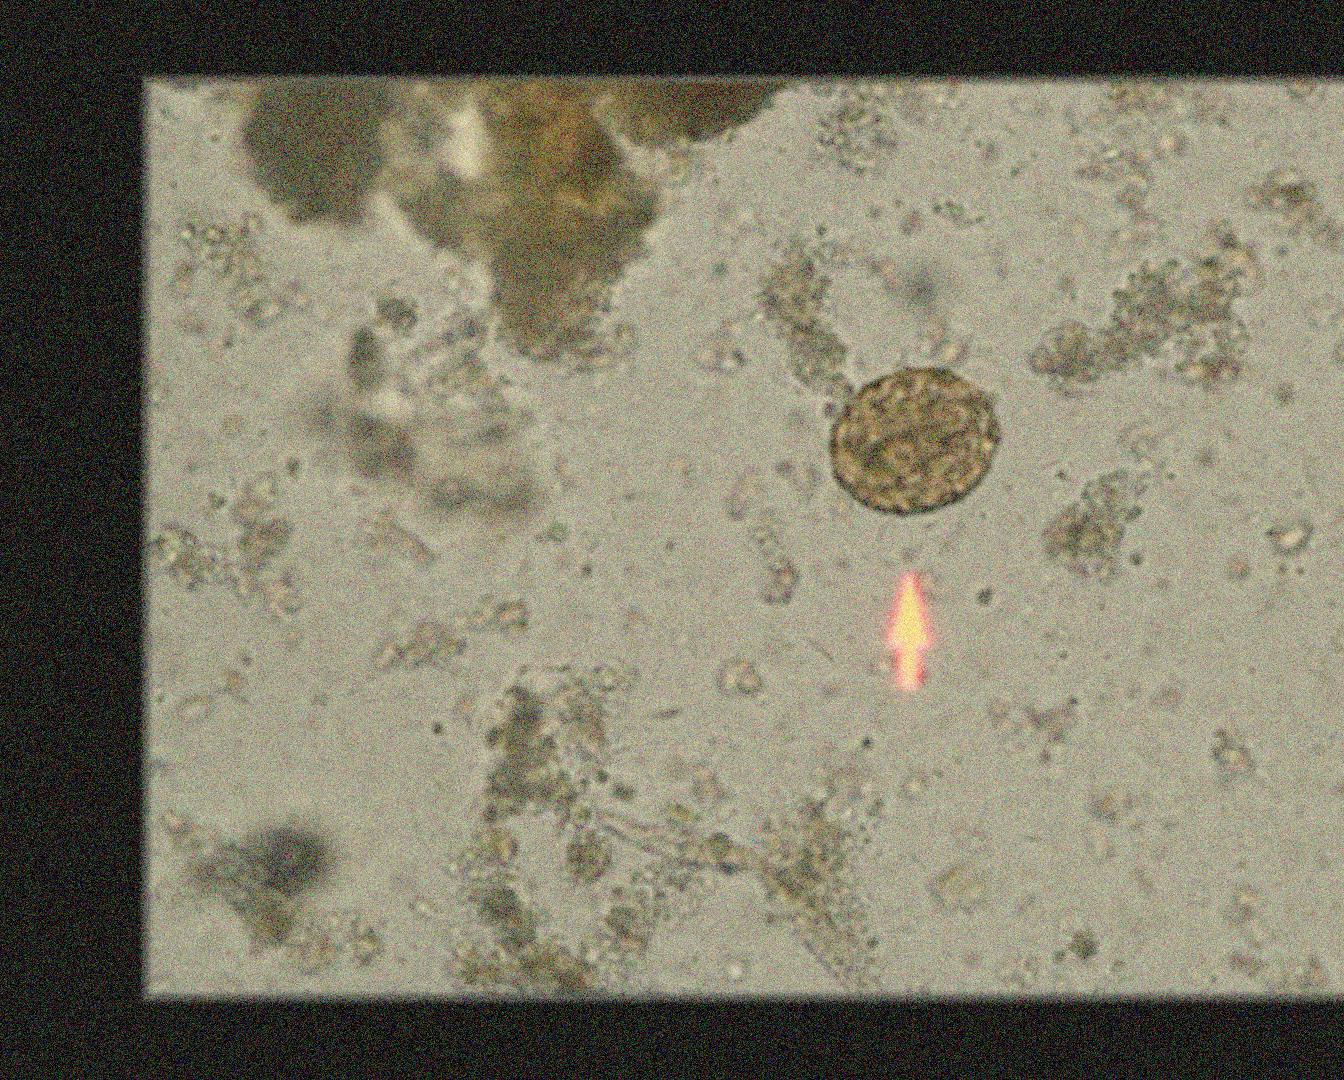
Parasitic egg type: Ascaris lumbricoides